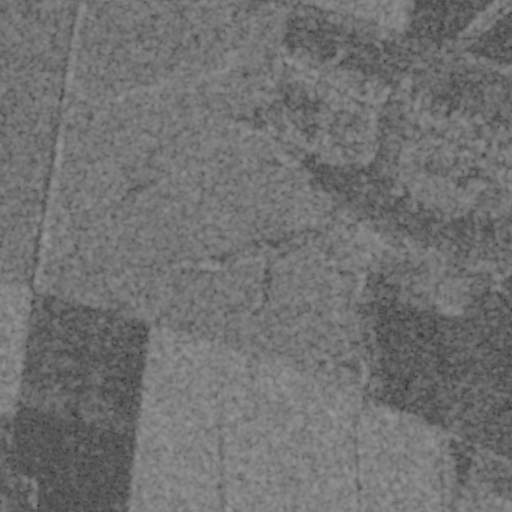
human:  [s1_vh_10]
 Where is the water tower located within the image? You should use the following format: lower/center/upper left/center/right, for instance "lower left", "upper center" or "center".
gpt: The water tower is located in the upper right of the image.
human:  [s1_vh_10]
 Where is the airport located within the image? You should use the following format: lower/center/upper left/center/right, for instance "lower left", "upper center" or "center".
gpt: There is no airport in the image.

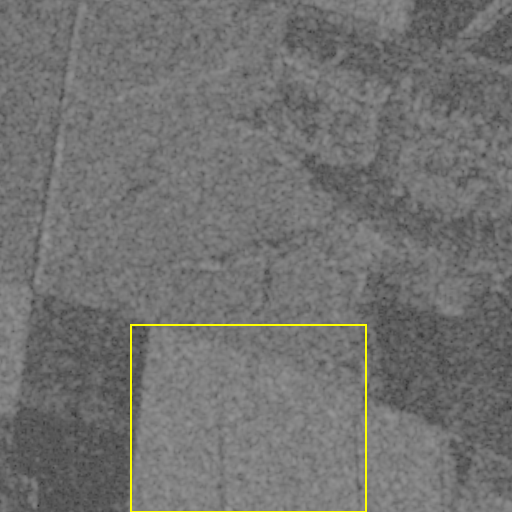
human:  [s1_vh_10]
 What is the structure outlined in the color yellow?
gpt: The structure outlined in yellow is a crop field.
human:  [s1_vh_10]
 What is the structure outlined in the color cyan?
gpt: There is no cyan outline.